Current action and preconditions to check: trajectory_clear

Your task: For each precondition in the list above, predict whether it will hold at this action.

Consider the current scene as observed from the mobile robot's camera, and analyze the predicted future states of all dynamic agents (e.g., people, animals, vehicles, or any moving entities) within the NEXT SECOND.

IMPORTANT: Only answer "very likely" if you are absolutely certain—based on strong, clear evidence—that a dynamic agent will violate the precondition in the predicted future state. Do NOT answer "very likely" for unlikely, ambiguous, or low-probability risks.

Ask yourself for each precondition: Is there a high probability, with clear and convincing evidence, that the predicted future states of any dynamic agent will interfere with the predicted future state of the currently executing action within the NEXT SECOND, causing that precondition to fail?

Assess the risk level based on these predictions. Use "likely" or "very likely" if motions create a clear risk of interference.

Use "neutral" or "improbable" if agents are nearby but their predicted paths are clearly diverging or non-conflicting.

Failure Risk Categories: "very improbable", "improbable", "neutral", "likely", "very likely"

Answer Format: Output ONLY the probability_of_failure value from these categories: "very improbable", "improbable", "neutral", "likely", "very likely"

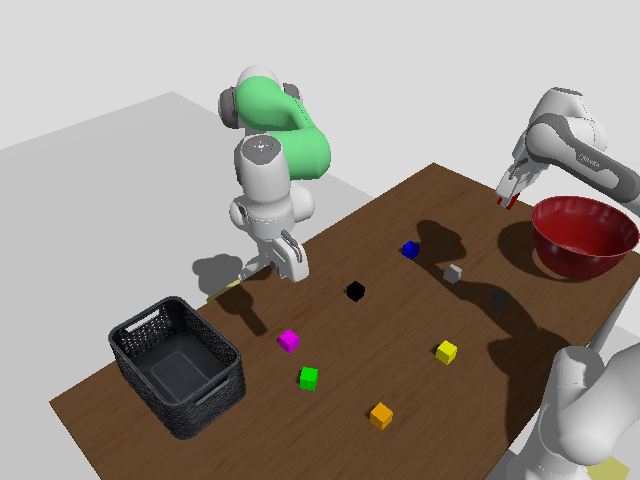

Answer: very improbable